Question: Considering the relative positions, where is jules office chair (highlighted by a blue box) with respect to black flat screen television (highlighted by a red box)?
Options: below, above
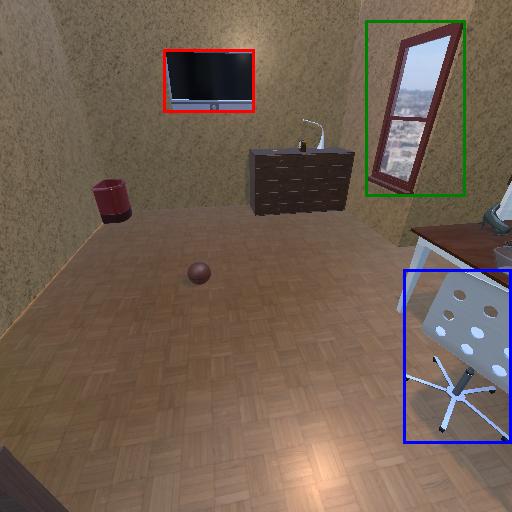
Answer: below